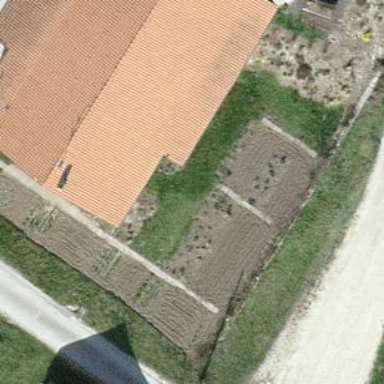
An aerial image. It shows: Allotments area.